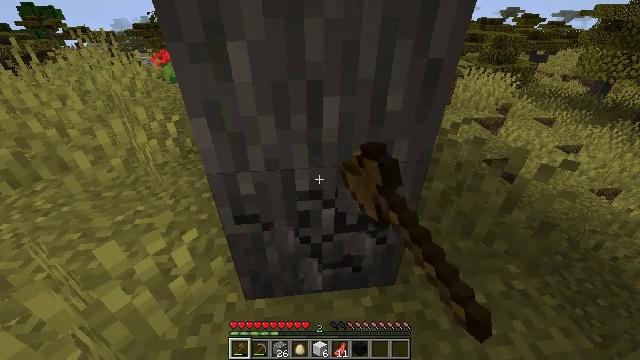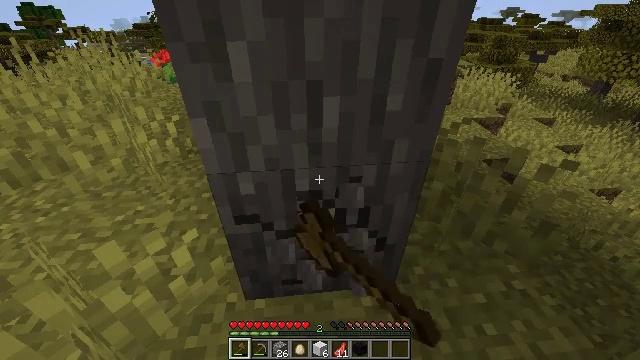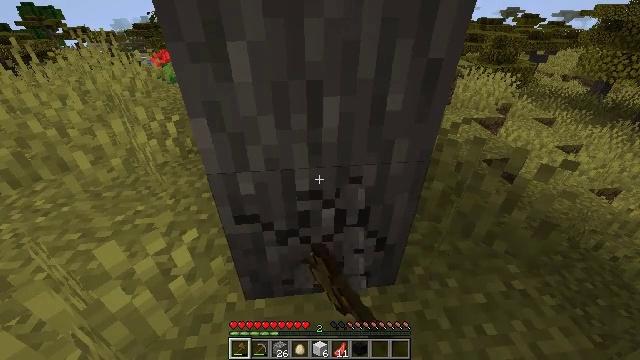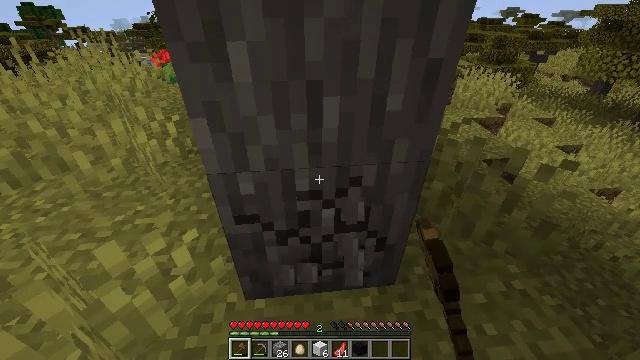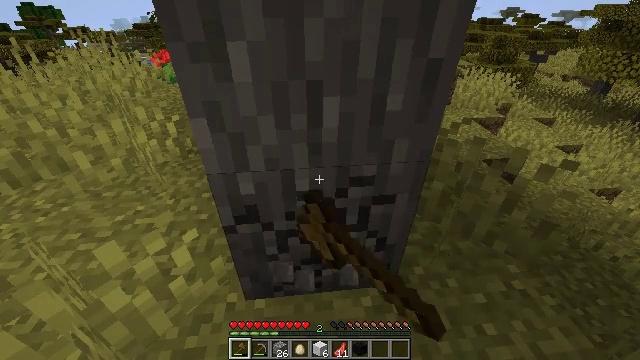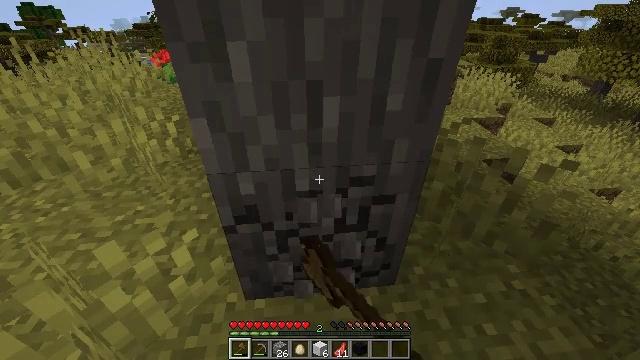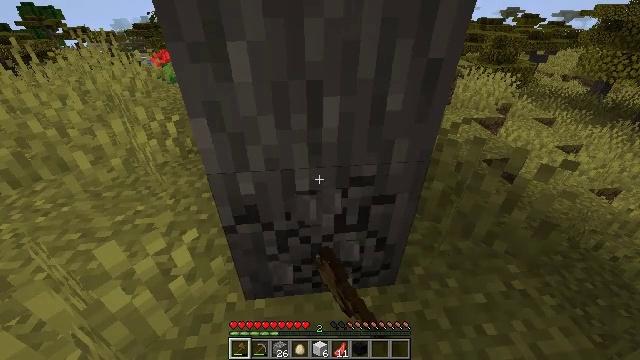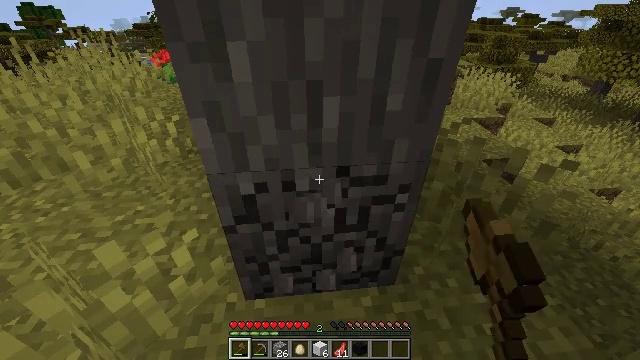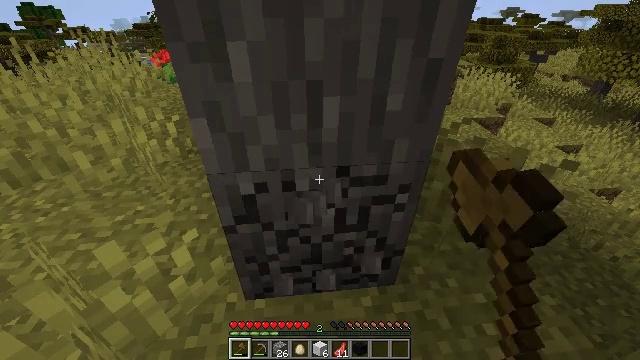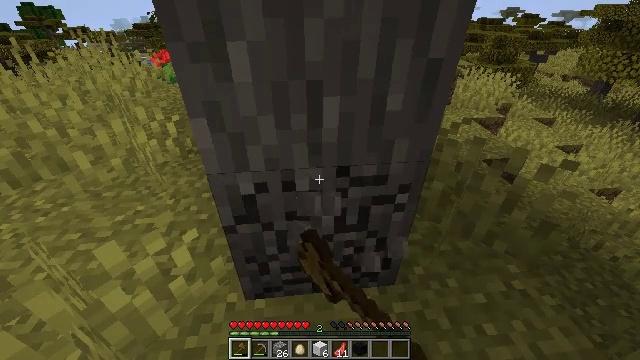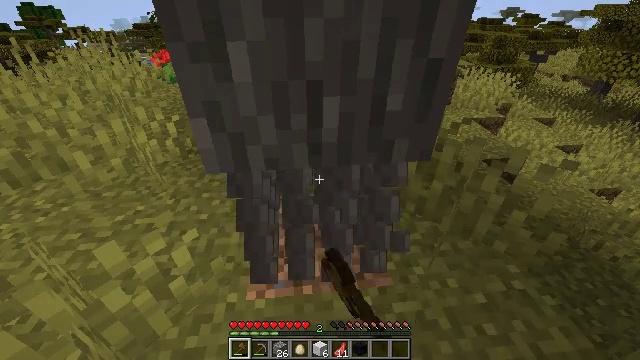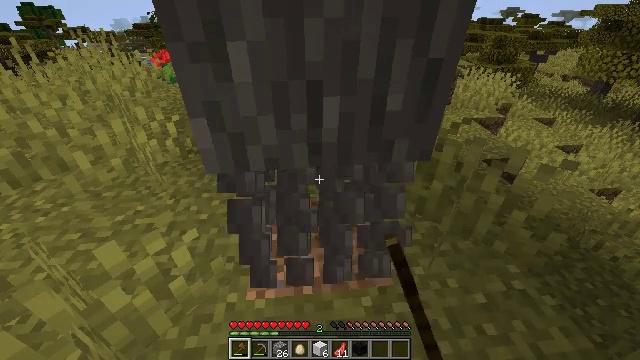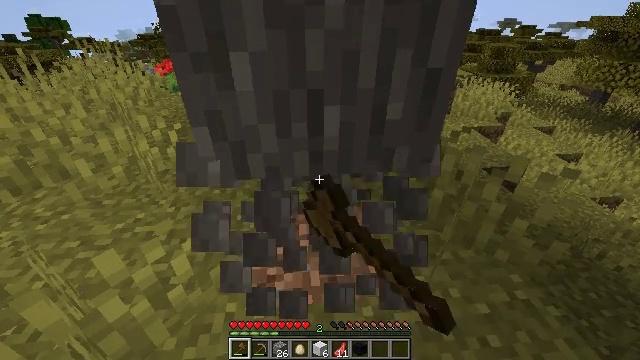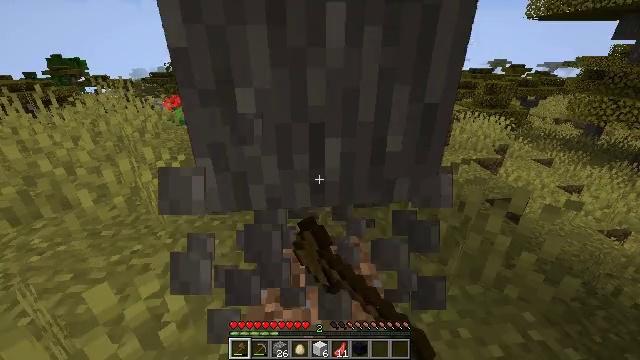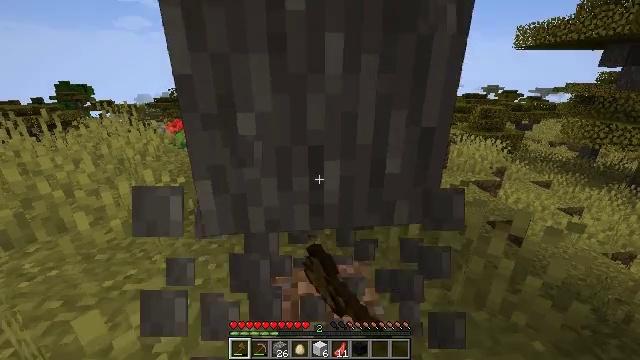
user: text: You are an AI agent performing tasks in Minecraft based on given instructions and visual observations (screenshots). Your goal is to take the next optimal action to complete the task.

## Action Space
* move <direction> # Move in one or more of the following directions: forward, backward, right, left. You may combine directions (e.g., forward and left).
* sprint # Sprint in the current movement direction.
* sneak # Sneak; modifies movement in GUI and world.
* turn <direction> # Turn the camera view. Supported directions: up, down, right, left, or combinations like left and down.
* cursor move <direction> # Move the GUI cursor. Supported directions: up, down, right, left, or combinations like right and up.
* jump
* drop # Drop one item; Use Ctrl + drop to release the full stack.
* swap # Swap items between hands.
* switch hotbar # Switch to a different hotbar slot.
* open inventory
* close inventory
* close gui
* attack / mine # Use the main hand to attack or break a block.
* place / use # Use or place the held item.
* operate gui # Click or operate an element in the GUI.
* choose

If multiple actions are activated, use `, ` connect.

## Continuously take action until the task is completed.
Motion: motion action
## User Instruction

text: Gather the acacia log for building.
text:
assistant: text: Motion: attack / mine
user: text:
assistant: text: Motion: attack / mine
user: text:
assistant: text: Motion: attack / mine
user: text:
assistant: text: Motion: attack / mine
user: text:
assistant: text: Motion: attack / mine
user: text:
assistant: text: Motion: attack / mine
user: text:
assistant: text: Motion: attack / mine
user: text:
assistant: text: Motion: attack / mine
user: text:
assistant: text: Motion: attack / mine
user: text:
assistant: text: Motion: attack / mine
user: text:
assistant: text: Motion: attack / mine
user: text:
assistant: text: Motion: turn up, attack / mine
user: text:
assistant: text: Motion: turn up, attack / mine
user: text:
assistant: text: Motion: turn up, attack / mine
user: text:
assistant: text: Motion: attack / mine